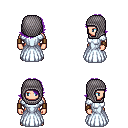
a pixel art fantasy rpg character, male body template, human, light skin, underdress, metal pants, purple swoop hairstyle, chain hood, leather bracers, four views (front, back, left, right), 2x2 character sprite sheet, small pixel art, hard edges, no anti-aliasing